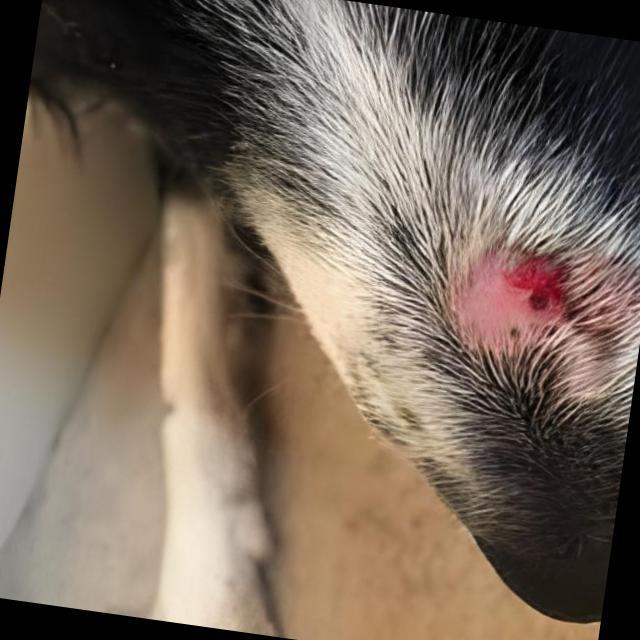
Canine dermatitis — inflammation of the skin presenting with erythema, pruritus, papules, and excoriation. May be allergic, contact, or atopic in origin.